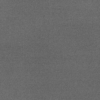
Label: dusty